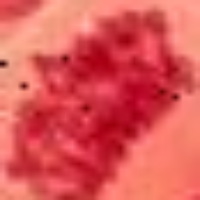
Label: metaphase